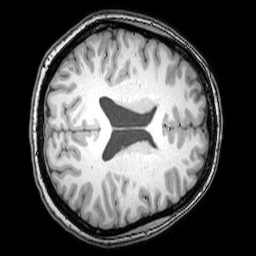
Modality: T1w
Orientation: axial
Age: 24
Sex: female
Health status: healthy
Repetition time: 0.081 s
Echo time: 0.037 s